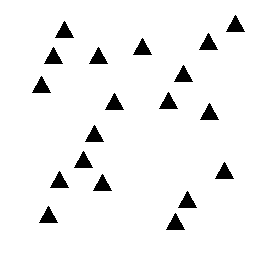
Squares: 0
Triangles: 19
Stars: 0
Total shapes: 19